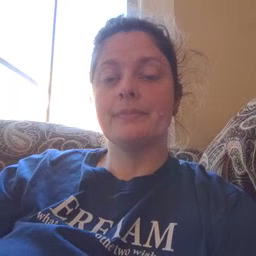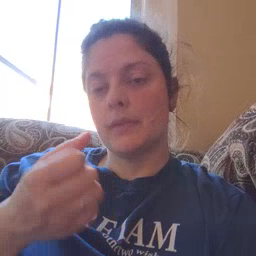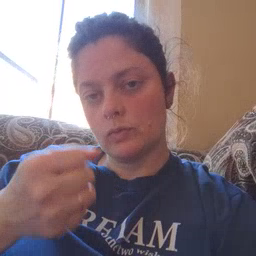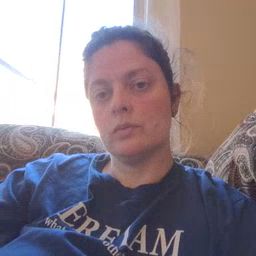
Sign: milk